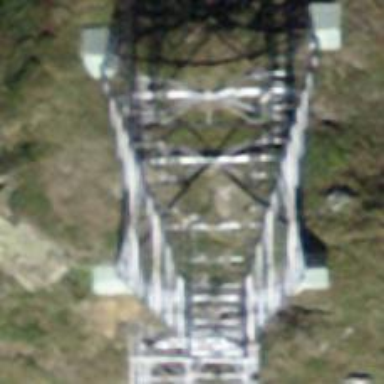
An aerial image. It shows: Pylon used for aerialway.